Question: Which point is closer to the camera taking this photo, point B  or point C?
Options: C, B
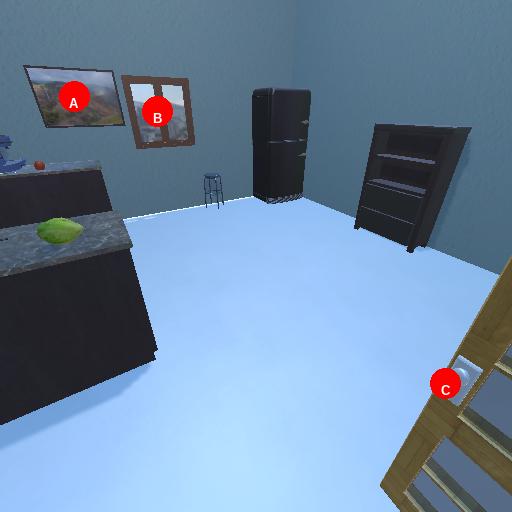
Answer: C